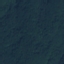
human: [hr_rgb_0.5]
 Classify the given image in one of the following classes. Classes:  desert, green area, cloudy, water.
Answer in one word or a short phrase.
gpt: green area